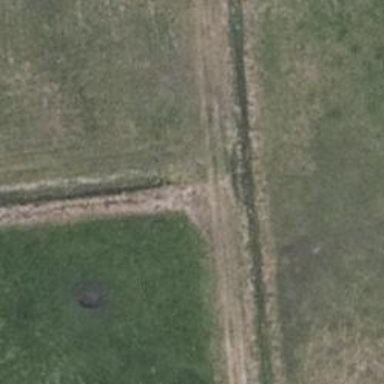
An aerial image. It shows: Culvert tunnel.